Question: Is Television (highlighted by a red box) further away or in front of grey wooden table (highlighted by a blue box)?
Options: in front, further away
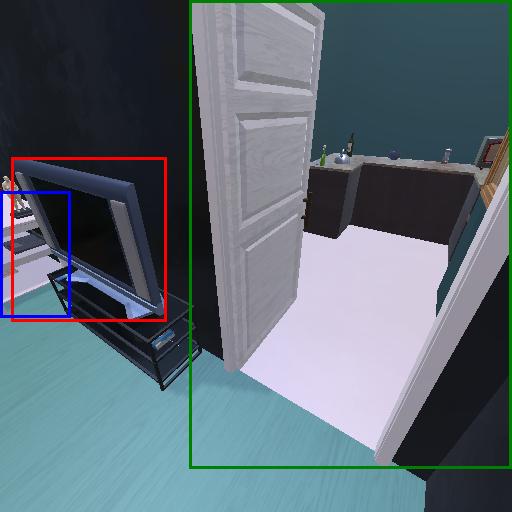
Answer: in front